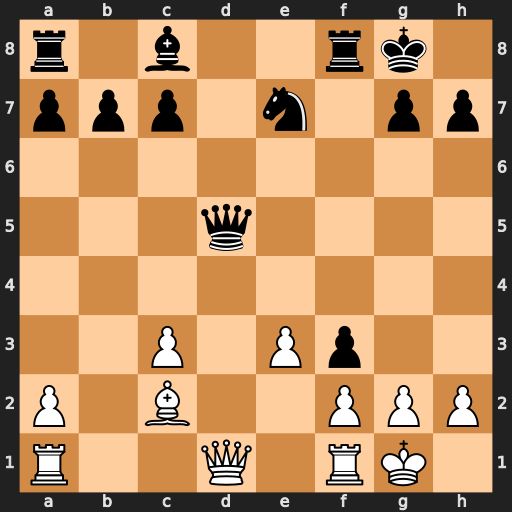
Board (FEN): r1b2rk1/ppp1n1pp/8/3q4/8/2P1Pp2/P1B2PPP/R2Q1RK1
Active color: w
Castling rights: -
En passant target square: -
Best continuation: Bb3 Be6 Bxd5